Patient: sex F, age 72
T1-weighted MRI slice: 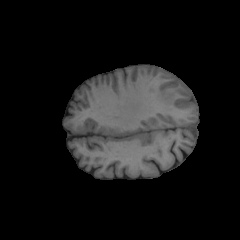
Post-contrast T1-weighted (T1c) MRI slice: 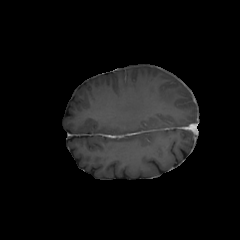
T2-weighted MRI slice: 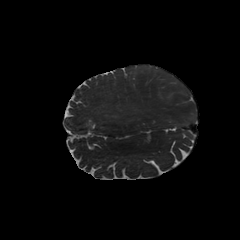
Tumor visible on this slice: no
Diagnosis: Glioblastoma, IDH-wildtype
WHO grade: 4